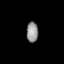
Tissue: lung
Cell type: Epithelial cells
Senescence score: 0.1948
Nuclear area (px): 229
Mean DAPI intensity: 146.463